Question: I have an iOS Application which authenticates with the Google Plus API via OAuth 2.0. The issue I have is that I can't POST my moment even though I have followed the Google Documentation exactly. Here is my POST request:
'''
NSString *gp_moment = [NSString stringWithFormat:@"https://www.googleapis.com/plus/v1/people/me/moments/vault?access_token=%@", token_gplus];
NSString *urlString = gp_moment;
NSMutableURLRequest *request = [[NSMutableURLRequest alloc] init];
[request setURL:[NSURL URLWithString:urlString]];
[request setHTTPMethod:@"POST"];
// Set the header - Content-Type.
NSDictionary *the_header = @{@"Content-type" : @"application/json",
@"userId" : @"me",
@"collection" : @"vault",
@"requestvisibleactions" : @"http://schemas.google.com/AddActivity"};
[request setAllHTTPHeaderFields:the_header];
// Set the metadata for the GP Moment (eg: name). - request_visible_actions
NSDictionary *metadata = @{@"target" : @{
@"id" : @"replacewithuniqueidforaddtarget",
@"image" : @"http://www.google.com/s2/static/images/GoogleyEyes.png",
@"type": @"http://schema.org/CreativeWork",
@"description" : @"test_desc",
@"name" : @"TESTNAME",
},
@"type" : @"http://schemas.google.com/AddActivity"};
// Convert metadata into JSON format and submit.
NSError *jError = nil;
NSData *jsonData = [NSJSONSerialization dataWithJSONObject:metadata options:NSJSONWritingPrettyPrinted error:&jError];
[request setHTTPBody:jsonData];
NSHTTPURLResponse *response = nil;
NSError *error = nil;
NSData *returnedData;
returnedData = [NSURLConnection sendSynchronousRequest:request returningResponse:&response error:&error];
NSDictionary *headers = [response allHeaderFields];
NSLog(@"DATA: %@", [[NSString alloc] initWithData:returnedData encoding:NSASCIIStringEncoding]);
NSLog(@"%@", headers);
NSLog(@"%@", response);
NSLog(@"%@", error);
'''
I am getting the token by using the GTMOAuth2 iOS library provided by Google. It has 4 main classes which I am using:

This is the code I have implemented from the classes into my ViewController:
'''
-(GTMOAuth2Authentication *)begin_authorization {
// Set the token URL to the token endpoint.
NSURL *tokenURL;
// Set a bogus redirect URI. It won't actually be used as the redirect will
// be intercepted by the OAuth library and handled in the app.
NSString *redirectURI;
GTMOAuth2Authentication *auth;
tokenURL = [NSURL URLWithString:@"https://accounts.google.com/o/oauth2/token"];
redirectURI = @"http://localhost:3000/oauth/callback/";
auth = [GTMOAuth2Authentication authenticationWithServiceProvider:@"GooglePlus" tokenURL:tokenURL redirectURI:redirectURI clientID:kMyClientID_gplus clientSecret:kMyClientSecret_gplus];
[auth setScope:@"https://www.googleapis.com/auth/plus.login"];
// Set the appropriate token type.
[auth setTokenType:@"Bearer"];
return auth;
}
-(void)authorize:(NSString *)service {
GTMOAuth2Authentication *auth = [self begin_authorization];
// Prepare the Authorization URL. We will pass in the name of the service
// that we wish to authorize with.
NSURL *authURL;
authURL = [NSURL URLWithString:[NSString stringWithFormat:@"https://accounts.google.com/o/oauth2/auth/"]];
NSString *keyname;
keyname = [NSString stringWithFormat:@"GooglePlus"];
// Display the authentication view
GTMOAuth2ViewControllerTouch *viewController;
viewController = [[GTMOAuth2ViewControllerTouch alloc] initWithAuthentication:auth authorizationURL:authURL keychainItemName:keyname delegate:self finishedSelector:@selector(viewController:finishedWithAuth:error:)];
[viewController setBrowserCookiesURL:[NSURL URLWithString:@"https://accounts.google.com/o/oauth2/auth/"]];
// Push the authentication view to our navigation controller instance
[[self navigationController] pushViewController:viewController animated:YES];
}
-(void)viewController:(GTMOAuth2ViewControllerTouch *)viewController finishedWithAuth:(GTMOAuth2Authentication *)auth error:(NSError *)error {
if (error != nil) {
// Authentication failed
UIAlertView *alertView = [[UIAlertView alloc] initWithTitle:@"Authorization Failed" message:[error localizedDescription] delegate:self cancelButtonTitle:@"Dismiss" otherButtonTitles:nil];
[alertView show];
}
else {
// Authentication succeeded
// Assign the access token to the instance property for later use
account_check = auth.accessToken;
NSUserDefaults *defaults = [NSUserDefaults standardUserDefaults];
[defaults setObject:account_check forKey:@"gp_token"];
[defaults synchronize];
}
}
'''
In the GTMOAuth2SignIn.m file I am also setting the offline_access and "requestvisisbleactions" parameters like so:
'''
NSMutableDictionary *paramsDict = [NSMutableDictionary dictionaryWithObjectsAndKeys:
@"code", @"response_type",
clientID, @"client_id",
scope, @"scope", // scope may be nil
@"force", @"approval_prompt",
@"offline", @"access_type",
@"http://schemas.google.com/AddActivity", @"requestvisibleactions",
nil];
'''
I have tried looking through all the Google Plus documentation as well as looking through the differences between "requestvisisbleactions" and "request_visisble_actions" and still nothing works. Does anyone know what is wrong?
I keep on getting this error from Google Plus API. I just don't know why...:
'''
{
"error": {
"errors": [
{
"domain": "global",
"reason": "unauthorized",
"message": "Unauthorized"
}
],
"code": 401,
"message": "Unauthorized"
}
}
'''
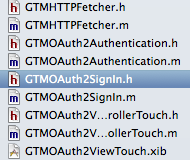
Answer: I believe that you need to use 'request_visible_actions'. So your parameters might be set as
'''
NSMutableDictionary *paramsDict = [NSMutableDictionary dictionaryWithObjectsAndKeys:
@"code", @"response_type",
clientID, @"client_id",
scope, @"scope", // scope may be nil
@"force", @"approval_prompt",
@"offline", @"access_type",
@"http://schemas.google.com/AddActivity", @"request_visible_actions",
nil];
'''